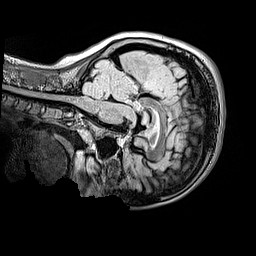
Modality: FLAIR
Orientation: sagittal
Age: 11
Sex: female
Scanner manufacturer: siemens
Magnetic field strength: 3 T
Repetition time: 5 s
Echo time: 0.388 s